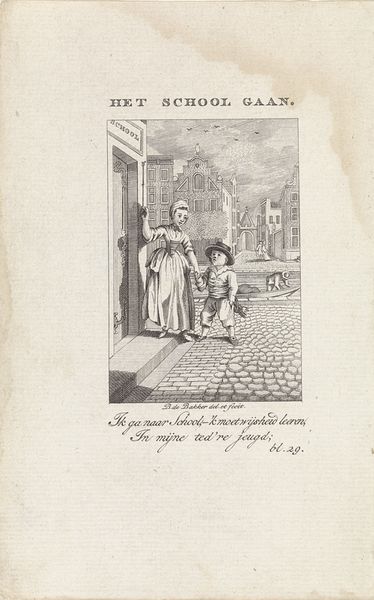
Titel: Kind wordt door kindermeisje naar school gebracht
Künstler: Barent de Bakker
Standort: Amsterdam
Institution: Rijksmuseum
Schlagwörter: mann, mädchen, frau, hut, kleid, strasse, tür, gebäude, haube, häuser, kanal, kind, pflaster, schule, kopftuch, junge, knabe, buch, kater, stich, pflasterstein, amsterdam, school, gepflastert, kopfsteinplaster, gestiefelt, mänchen, schwarz wieß, gestiefelter kater, fäulein, citet, gaan